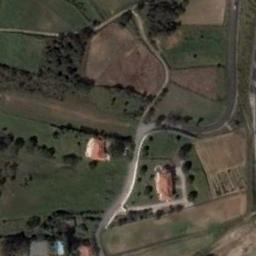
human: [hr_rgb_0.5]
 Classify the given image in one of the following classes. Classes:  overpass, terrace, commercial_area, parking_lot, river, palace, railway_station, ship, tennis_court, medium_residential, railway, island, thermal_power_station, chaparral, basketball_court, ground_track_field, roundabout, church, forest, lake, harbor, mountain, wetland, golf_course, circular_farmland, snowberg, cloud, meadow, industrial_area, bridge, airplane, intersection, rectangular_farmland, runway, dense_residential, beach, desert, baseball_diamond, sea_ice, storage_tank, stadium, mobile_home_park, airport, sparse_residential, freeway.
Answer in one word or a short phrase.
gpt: terrace